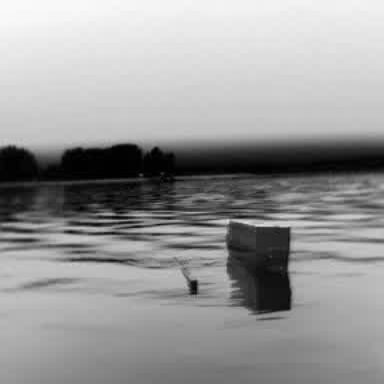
There is a fishing_boat in the infrared image.